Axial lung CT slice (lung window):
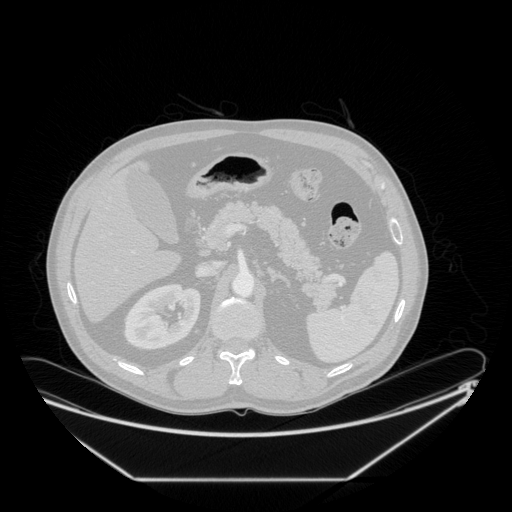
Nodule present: no